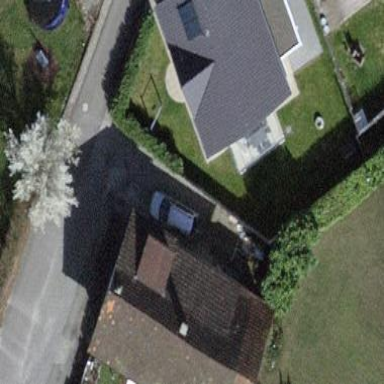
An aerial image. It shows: Building with tile roof.